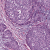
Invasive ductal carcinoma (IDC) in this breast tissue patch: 1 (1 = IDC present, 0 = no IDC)